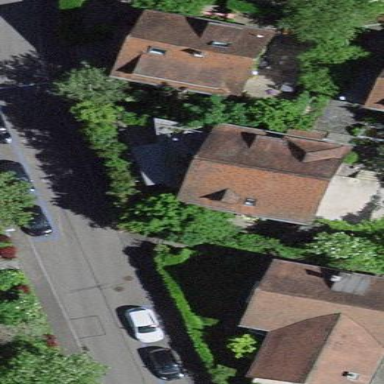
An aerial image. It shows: Simple house.